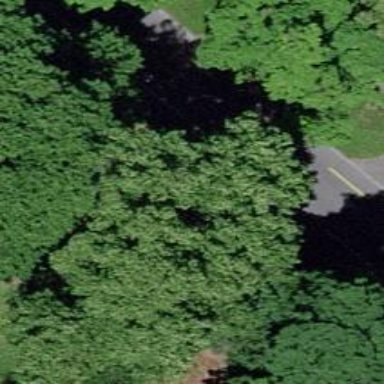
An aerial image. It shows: Avenue lined with trees.